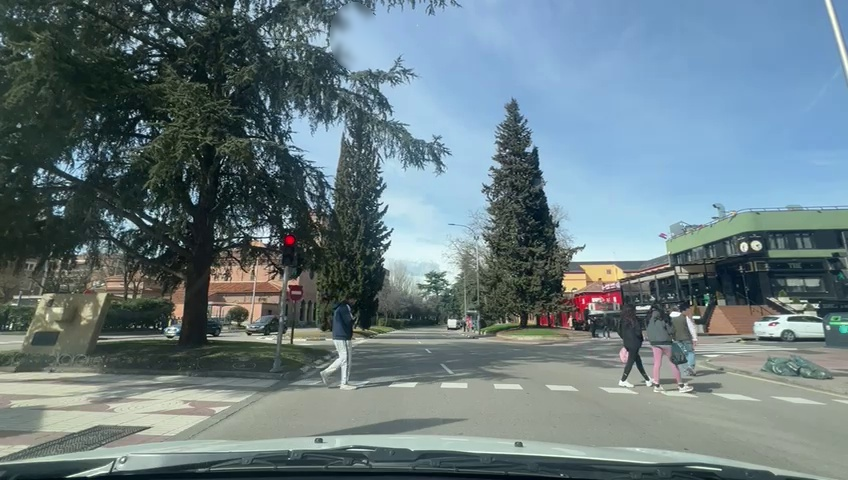
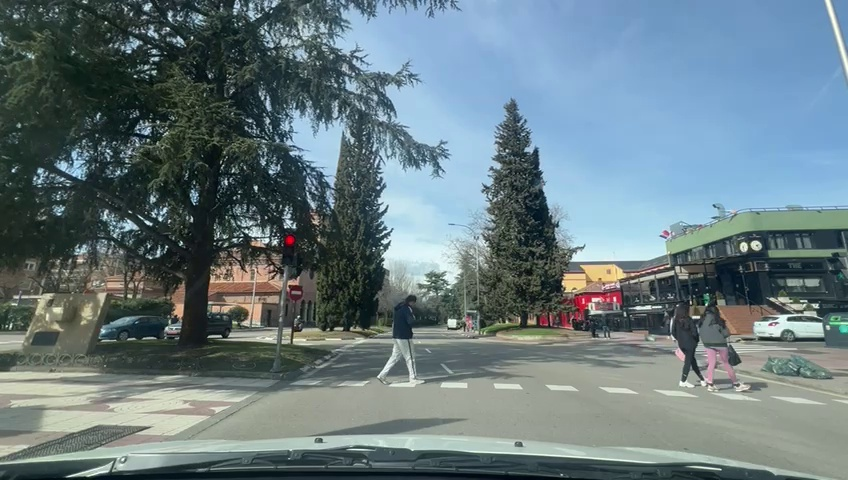
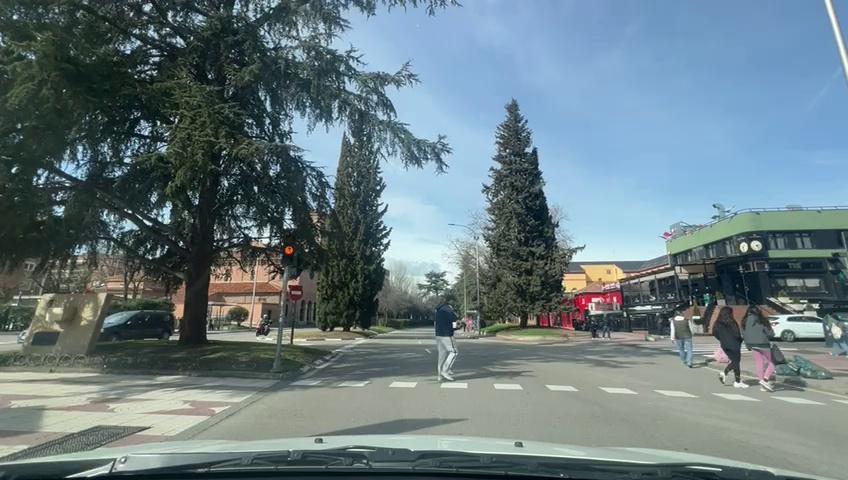
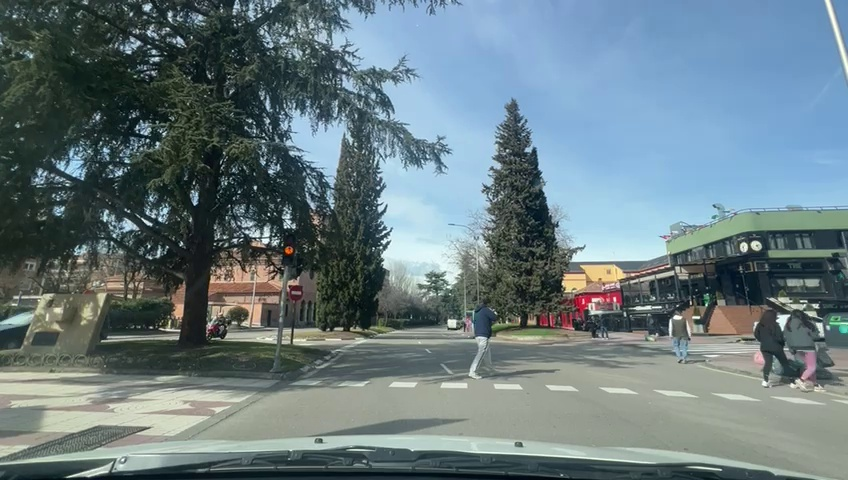
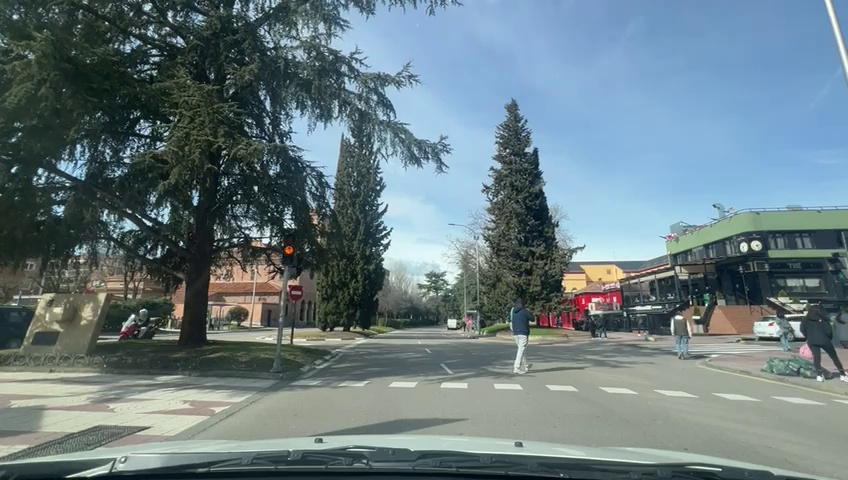
Situation: Crossing object
Question: Is there any discontinuity in the ego lane ahead?
Answer: No
Reasoning: Ego vehicle is stopped in a traffic light and there are people crossing

Situation: Crossing object
Question: Is any vehicle or pedestrian crossing the path of the ego vehicle from a different direction?
Answer: Yes
Reasoning: There are several pedestrians crossing using a crosswalk

Situation: Crossing object
Question: Is there a vehicle ahead in the ego lane traveling in the same direction as the ego vehicle?
Answer: No
Reasoning: ego vehicle is the first one waiting in a red traffic light, so there are no visible vehicles moving in the same direction as ego vehicle intends to.

Situation: Crossing object
Question: Is there any crossing object in the ego lane ahead?
Answer: Yes
Reasoning: There are pedestrians crossing in perpendicular direction